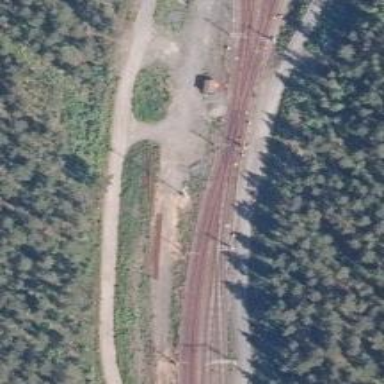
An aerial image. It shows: Railway signal.